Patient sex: M
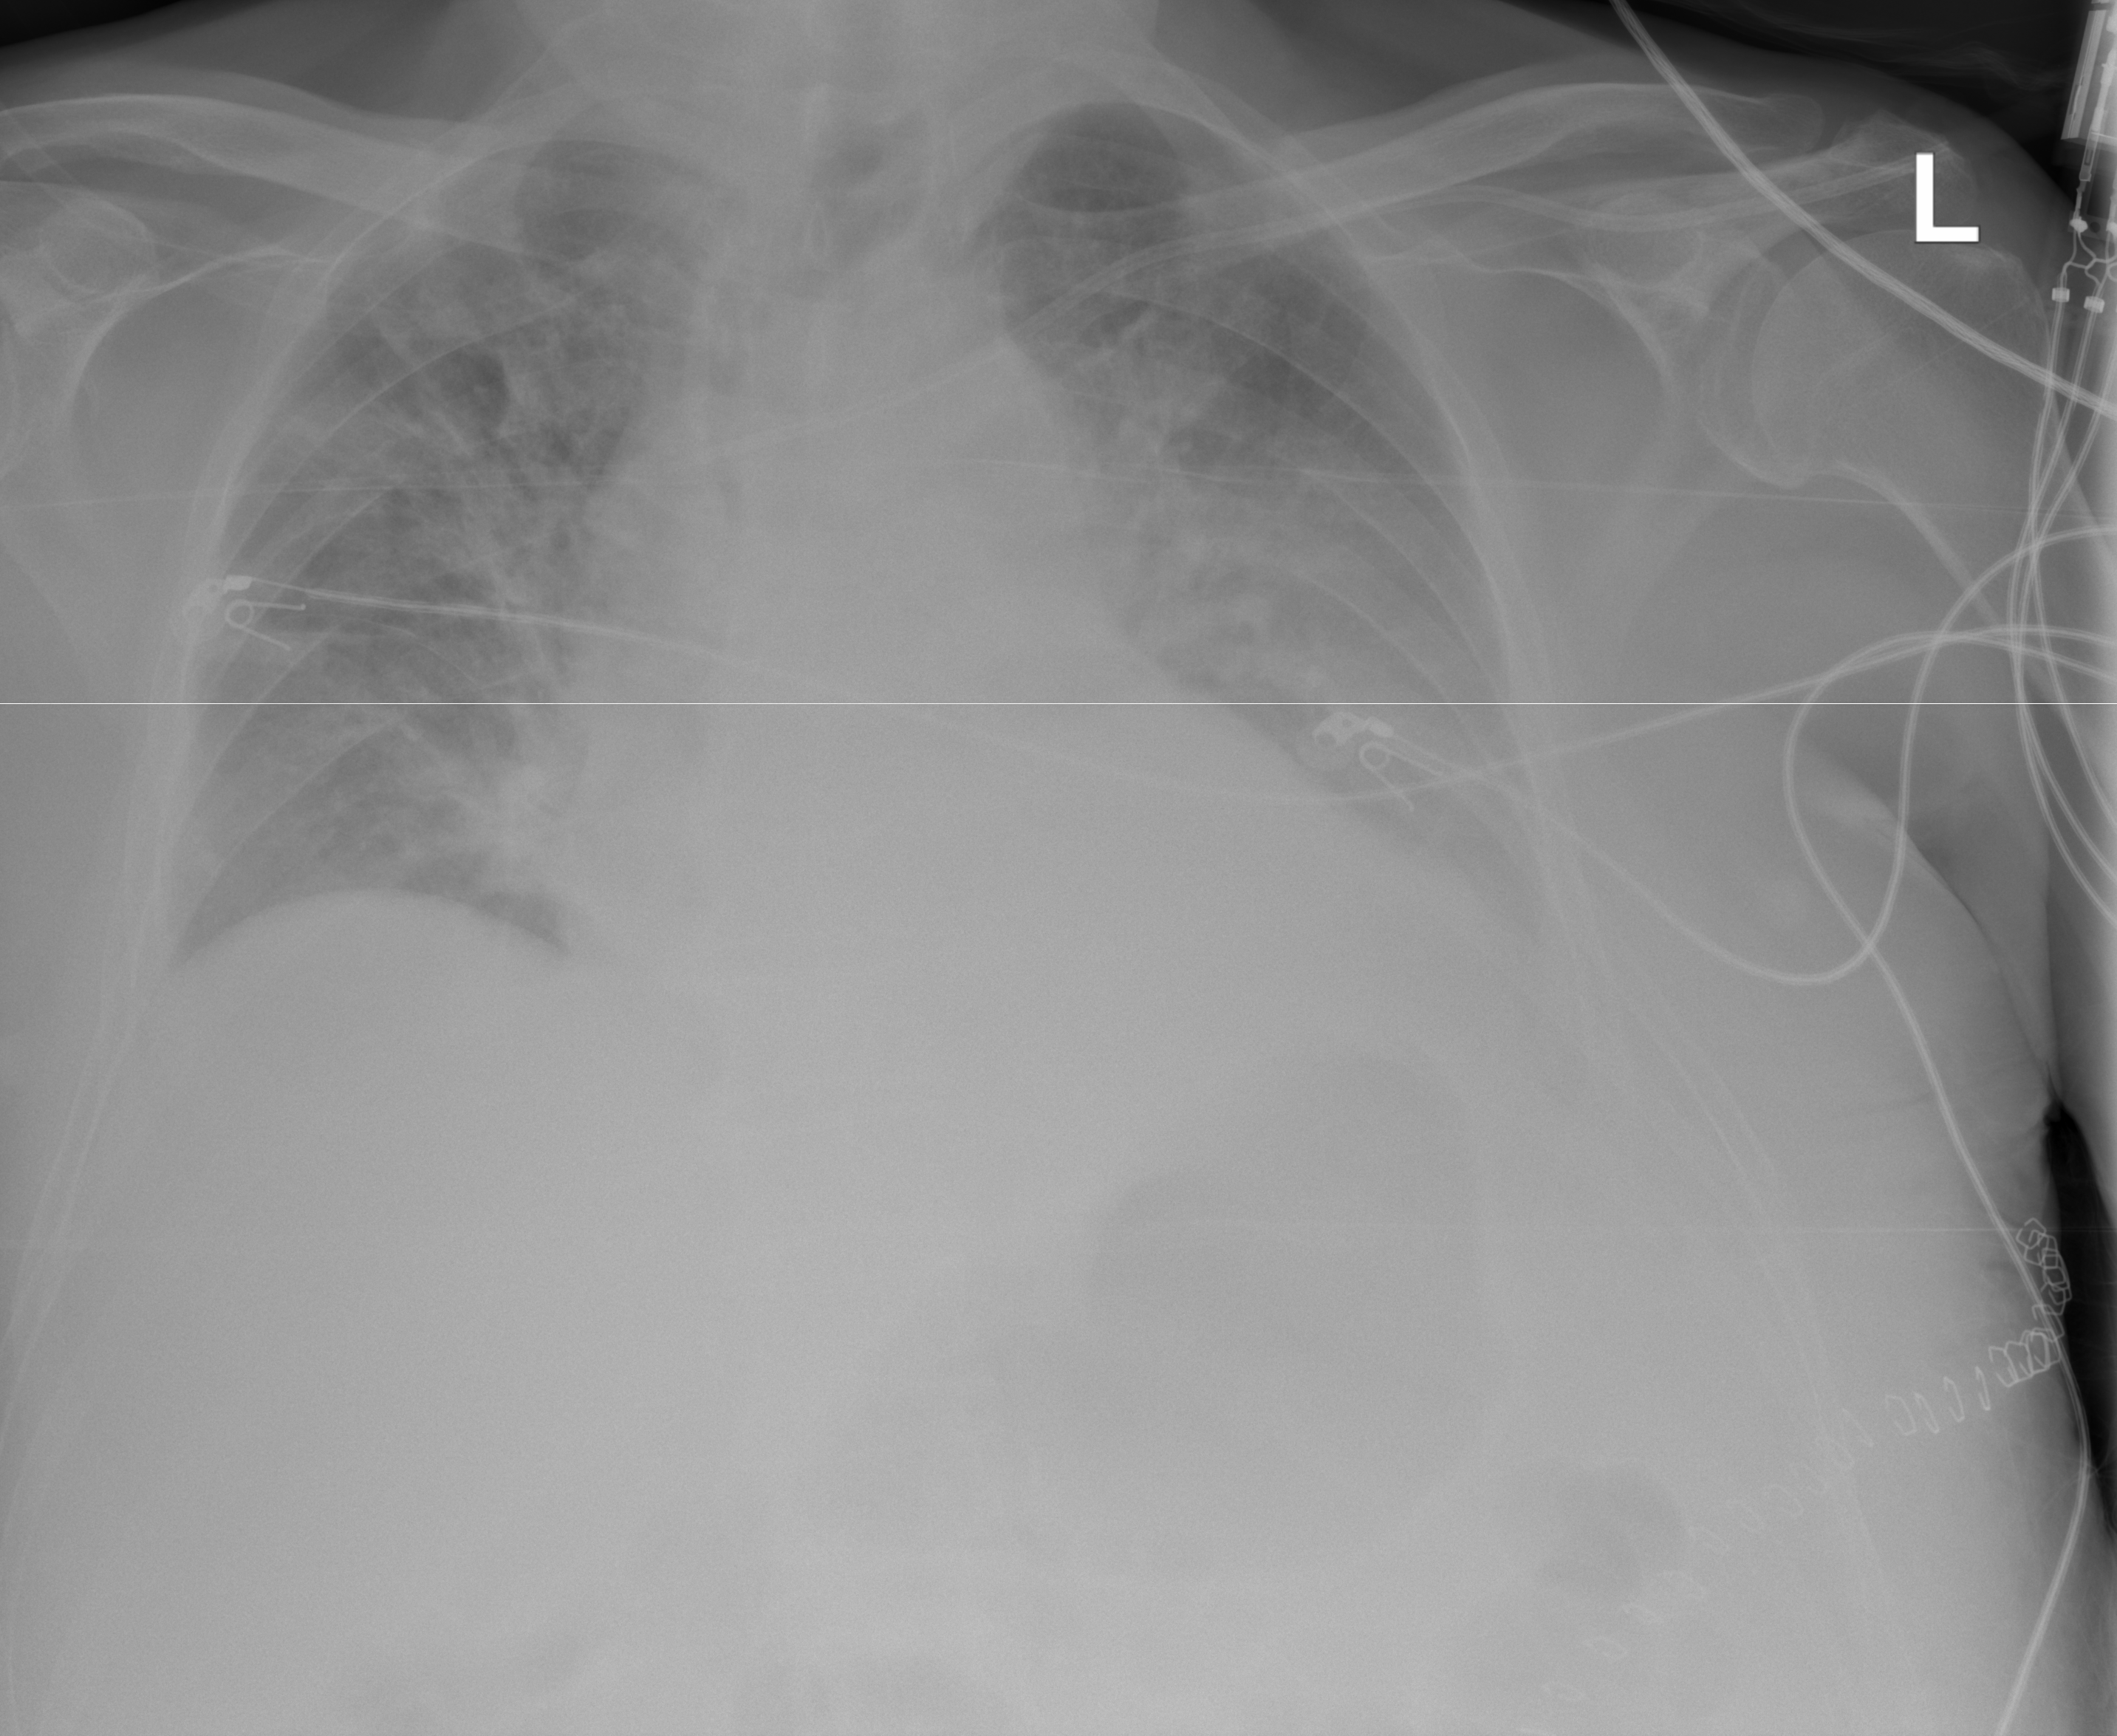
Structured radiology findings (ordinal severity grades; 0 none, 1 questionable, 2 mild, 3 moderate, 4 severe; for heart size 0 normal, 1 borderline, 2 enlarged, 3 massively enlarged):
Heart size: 2
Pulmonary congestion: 2
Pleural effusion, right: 1
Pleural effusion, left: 2
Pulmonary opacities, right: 2
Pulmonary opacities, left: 2
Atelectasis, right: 2
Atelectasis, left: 2